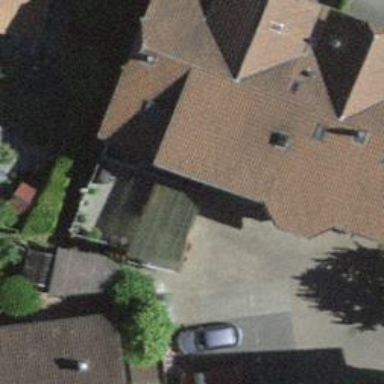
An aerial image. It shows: Garage.